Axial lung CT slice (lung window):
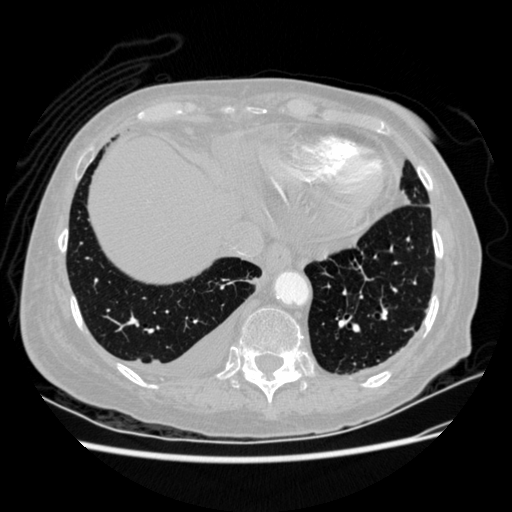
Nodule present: no